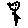
Label: flower